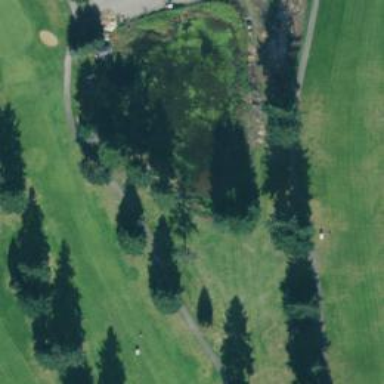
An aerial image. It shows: Picturesque scene of golf course with lateral water hazard.